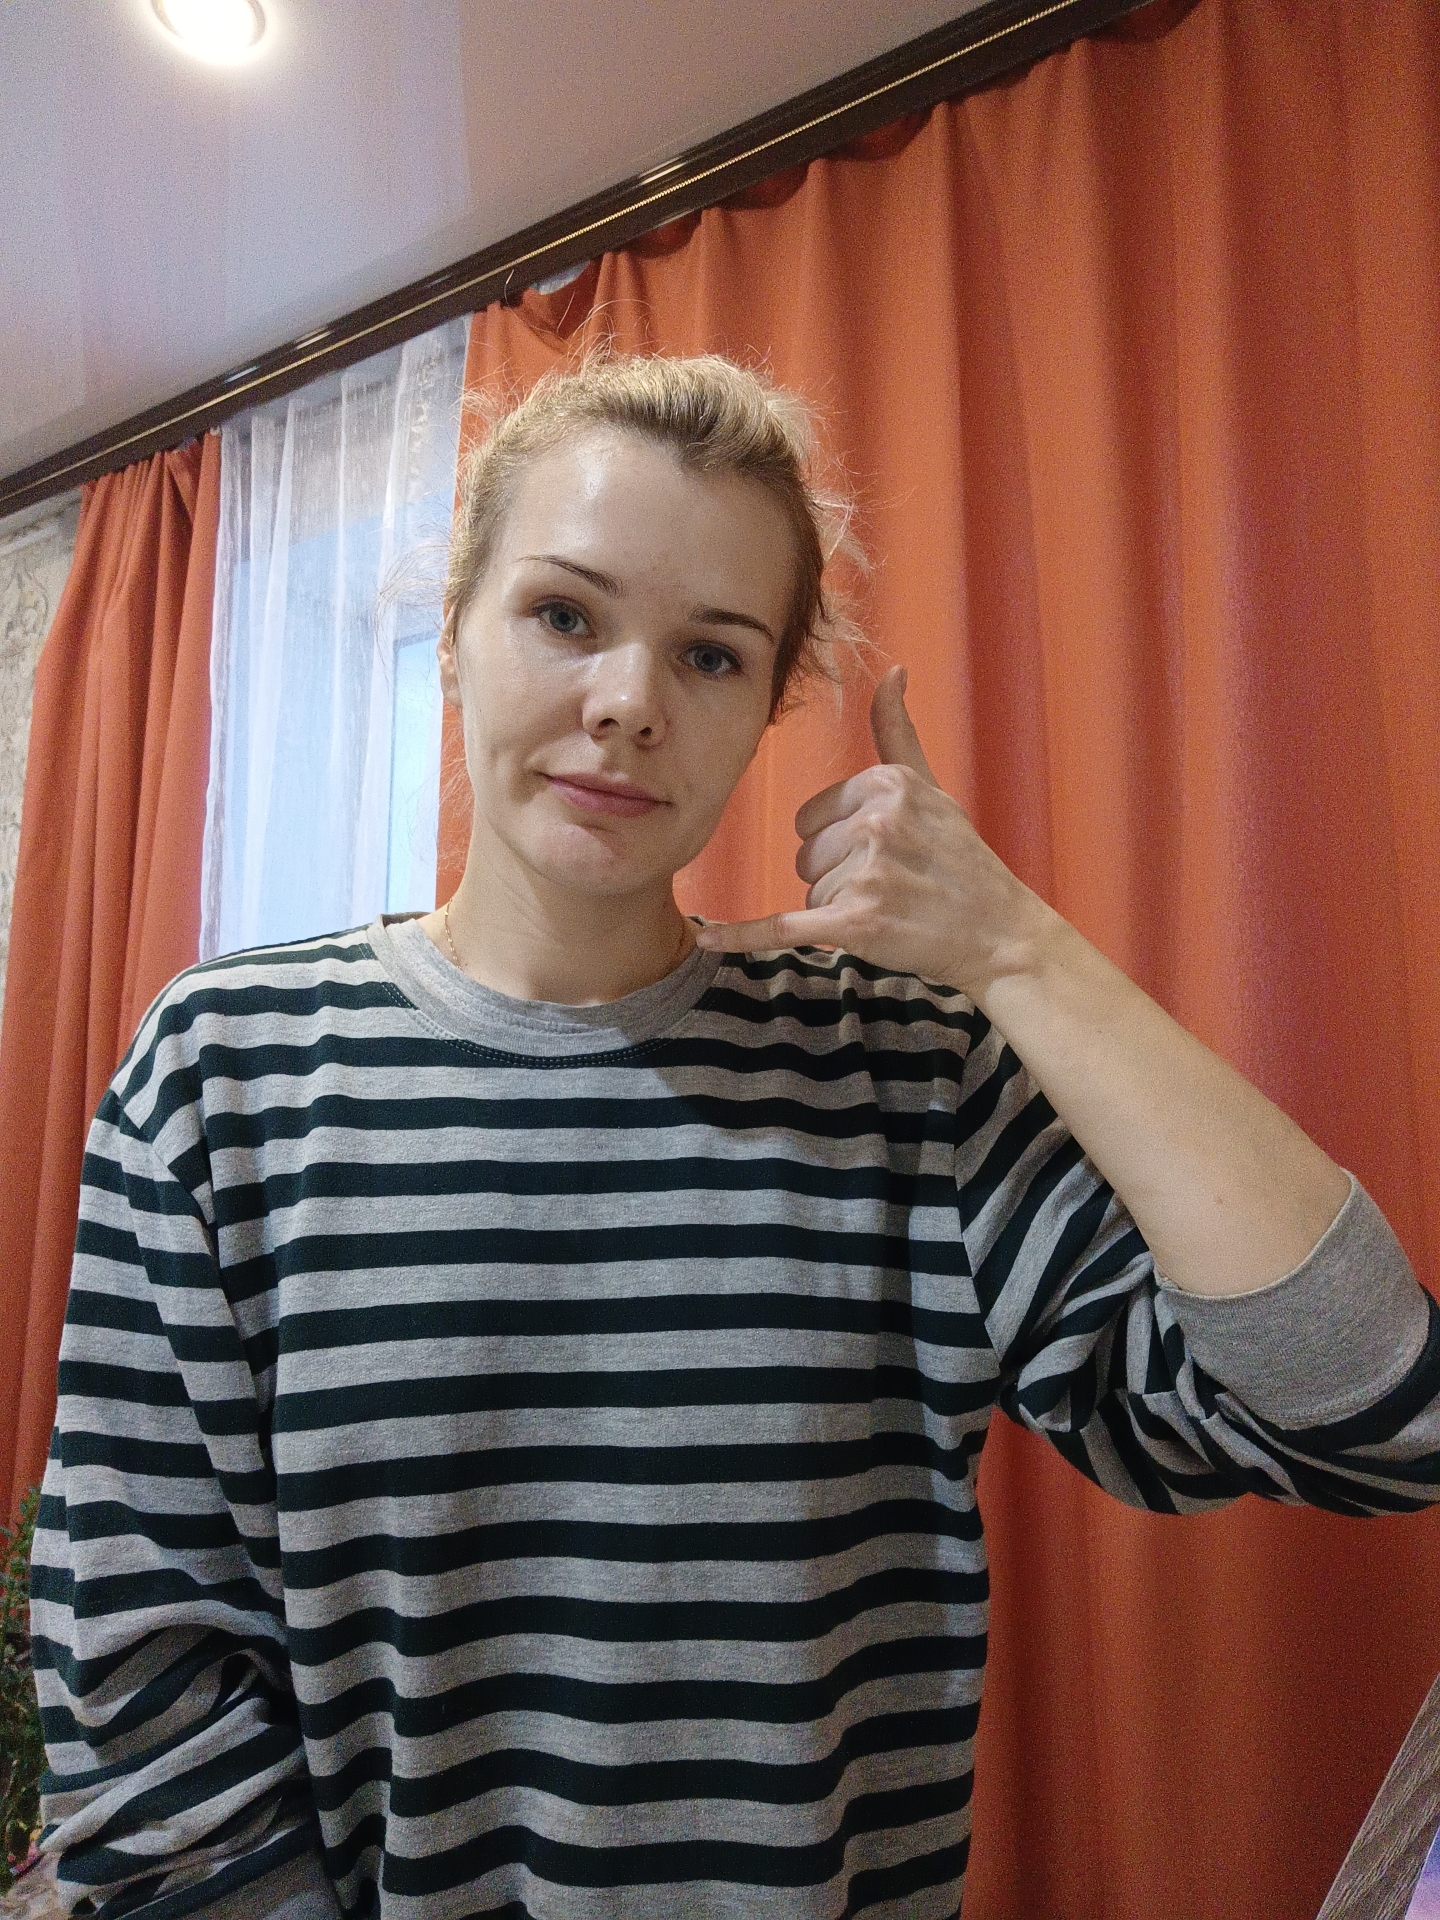
Label: clear